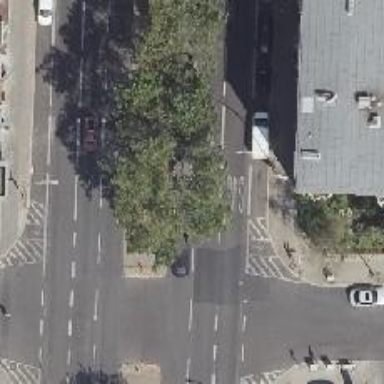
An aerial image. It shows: Asphalt footway with unmarked crossing.